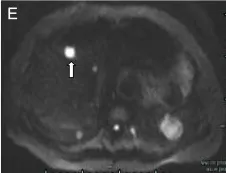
On DWI.
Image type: radiology (mri)